Field crop: maize
Growth stage: 1
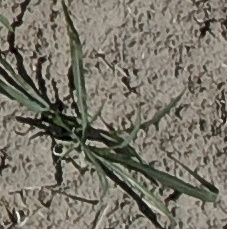
Species: sorghum